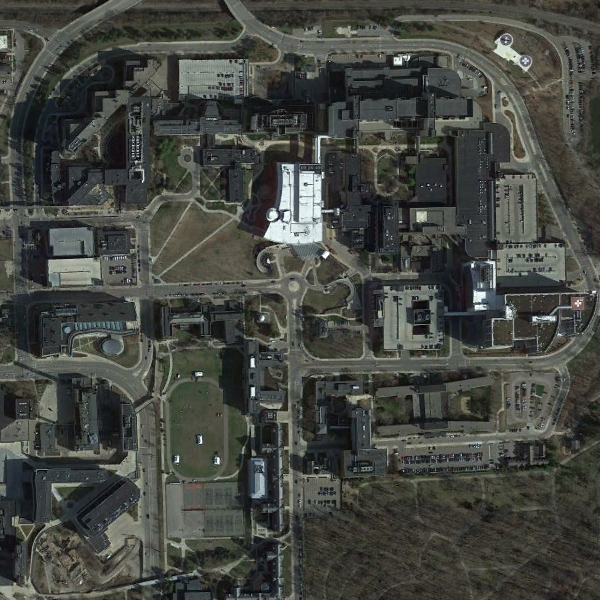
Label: School